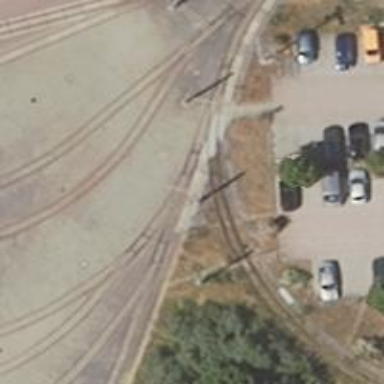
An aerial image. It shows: Railway switch with the turnout on the right side.